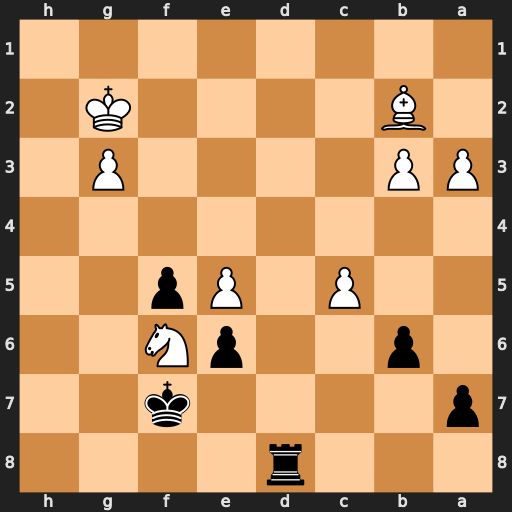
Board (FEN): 3r4/p4k2/1p2pN2/2P1Pp2/8/PP4P1/1B4K1/8
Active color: b
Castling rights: -
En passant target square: -
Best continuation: Rd2+ Kf1 Rxb2